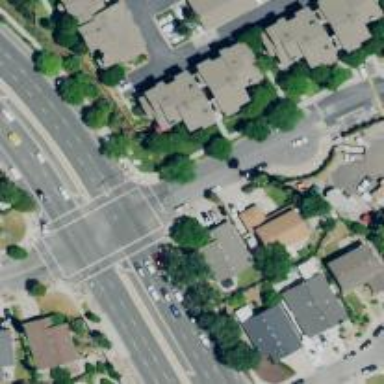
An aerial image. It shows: Solid stop line on the road.